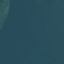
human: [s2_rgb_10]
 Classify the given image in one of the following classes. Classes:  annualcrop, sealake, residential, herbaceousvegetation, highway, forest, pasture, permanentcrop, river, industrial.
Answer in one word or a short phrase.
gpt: SeaLake